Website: ulta-beauty
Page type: account-selection
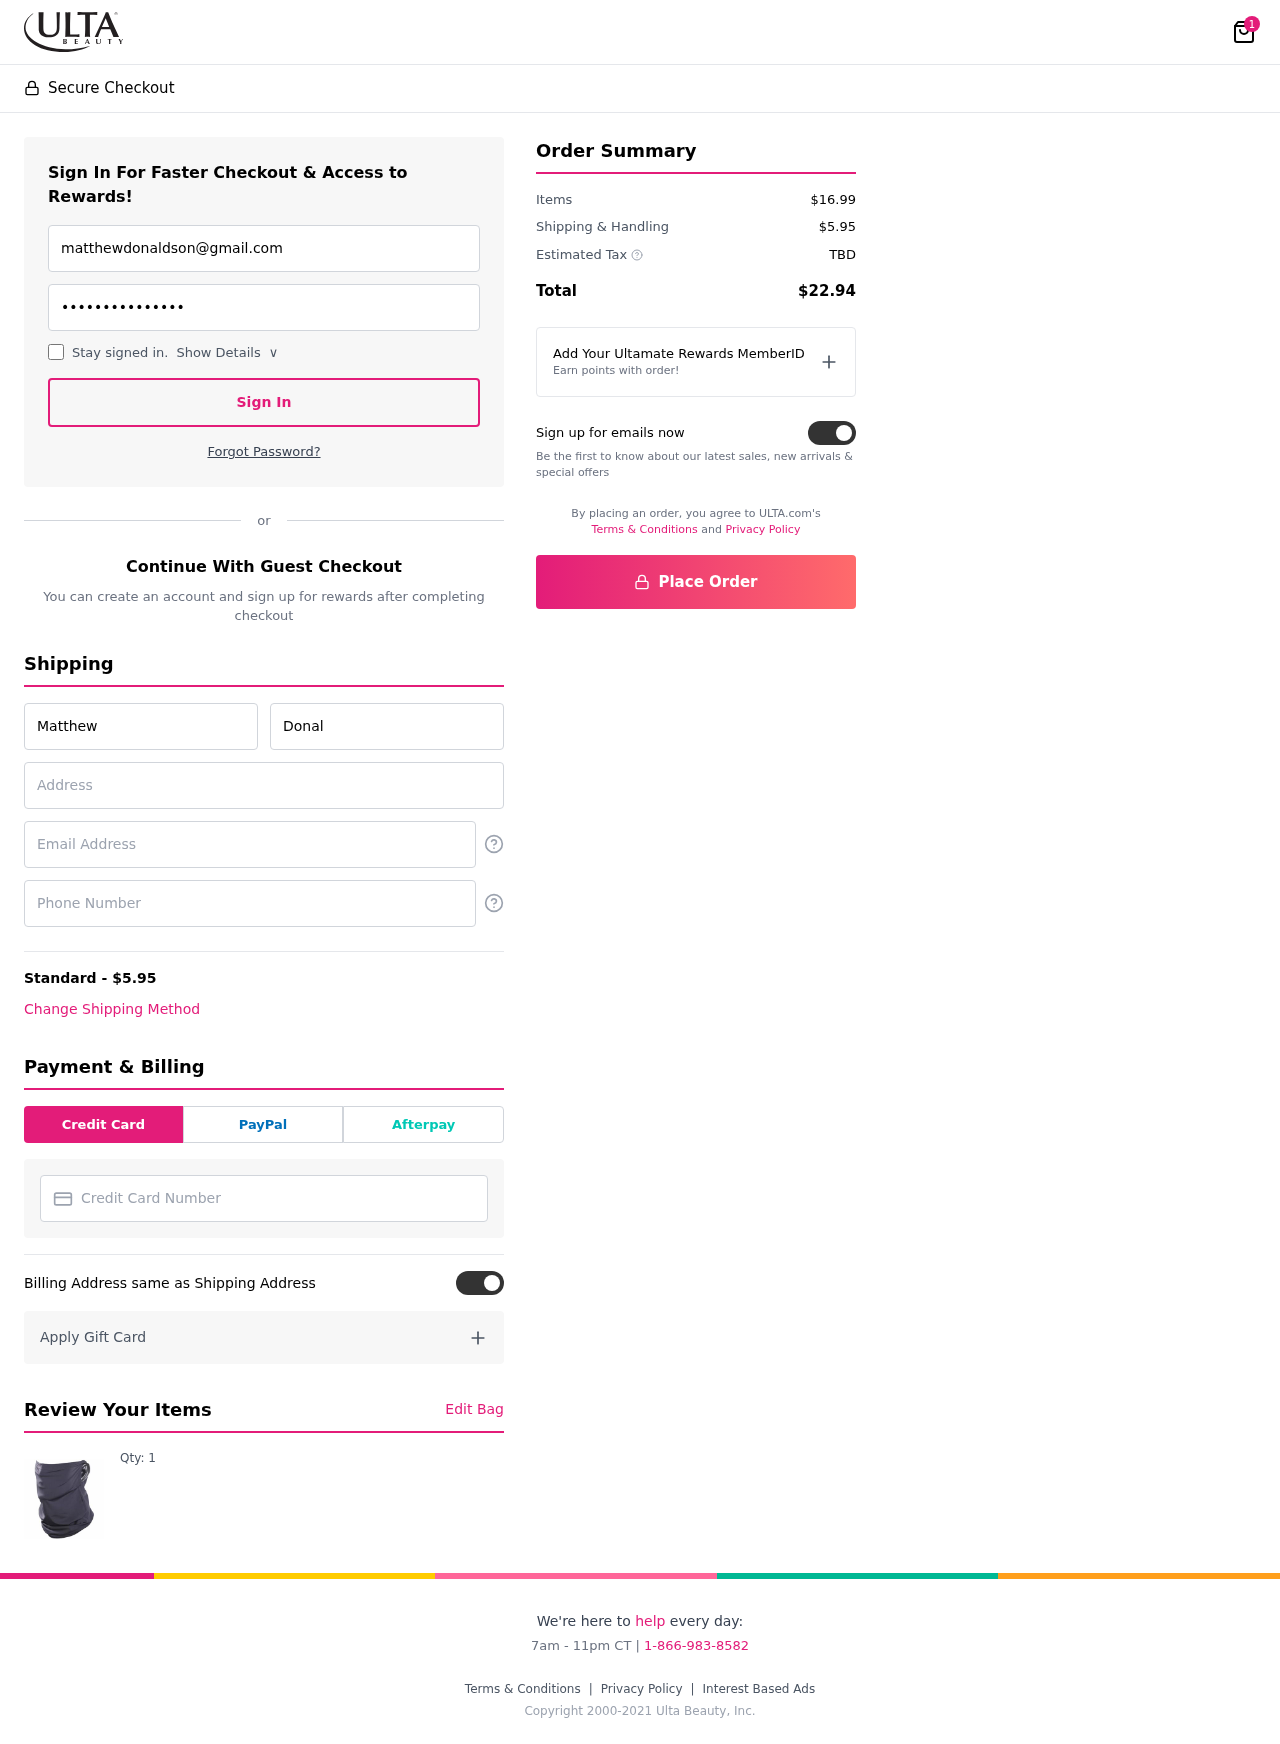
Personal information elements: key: PII_CARD_NUMBER
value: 3766 0894 6641 723
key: PII_EMAIL
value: matthewdonaldson@gmail.com
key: PII_EMAIL2
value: matthewdonaldson@gmail.com
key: PII_FIRSTNAME
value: Matthew
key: PII_LASTNAME
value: Donaldson
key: PII_PHONE
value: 5782796102
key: PII_STREET
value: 19753 Barrett Parks
Product elements: key: PRODUCT1_QUANTITY
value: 1
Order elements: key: ORDER_NUM_ITEMS
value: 1
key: ORDER_SHIPPING_COST
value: $5.95
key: ORDER_SUBTOTAL
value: $16.99
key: ORDER_TAX
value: TBD
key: ORDER_TOTAL
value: $22.94